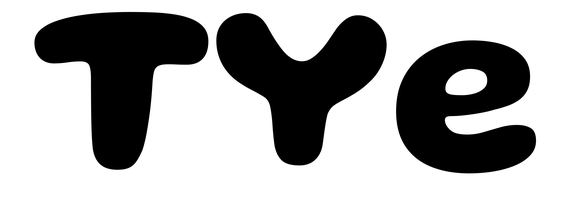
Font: Gluten_Bold